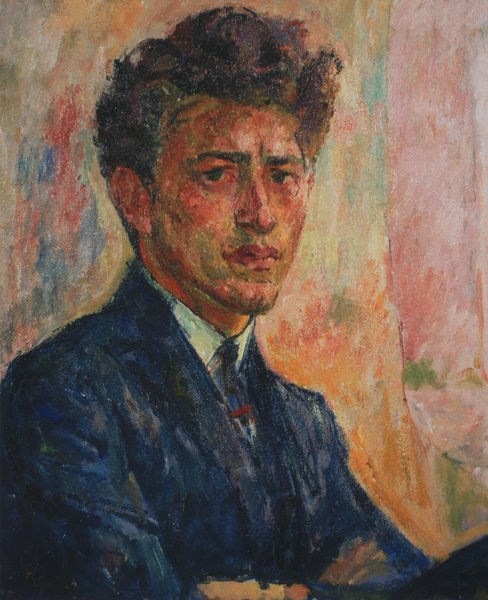
Titel: Bildnis Alberto
Künstler: Giovanni Giacometti
Institution: Privatbesitz
Schlagwörter: blau, hand, mann, impressionismus, bunt, hell, holz, licht, nase, ohr, rot, anzug, jung, augen, gesicht, bild, hände, portrait, haare, augenbrauen, krawatte, ernst, künstler, selbstbildnis, kunst, selbstportrait, rasiert, iris, farbenspiel, pastel, autoportrait, braunhaarig, malr